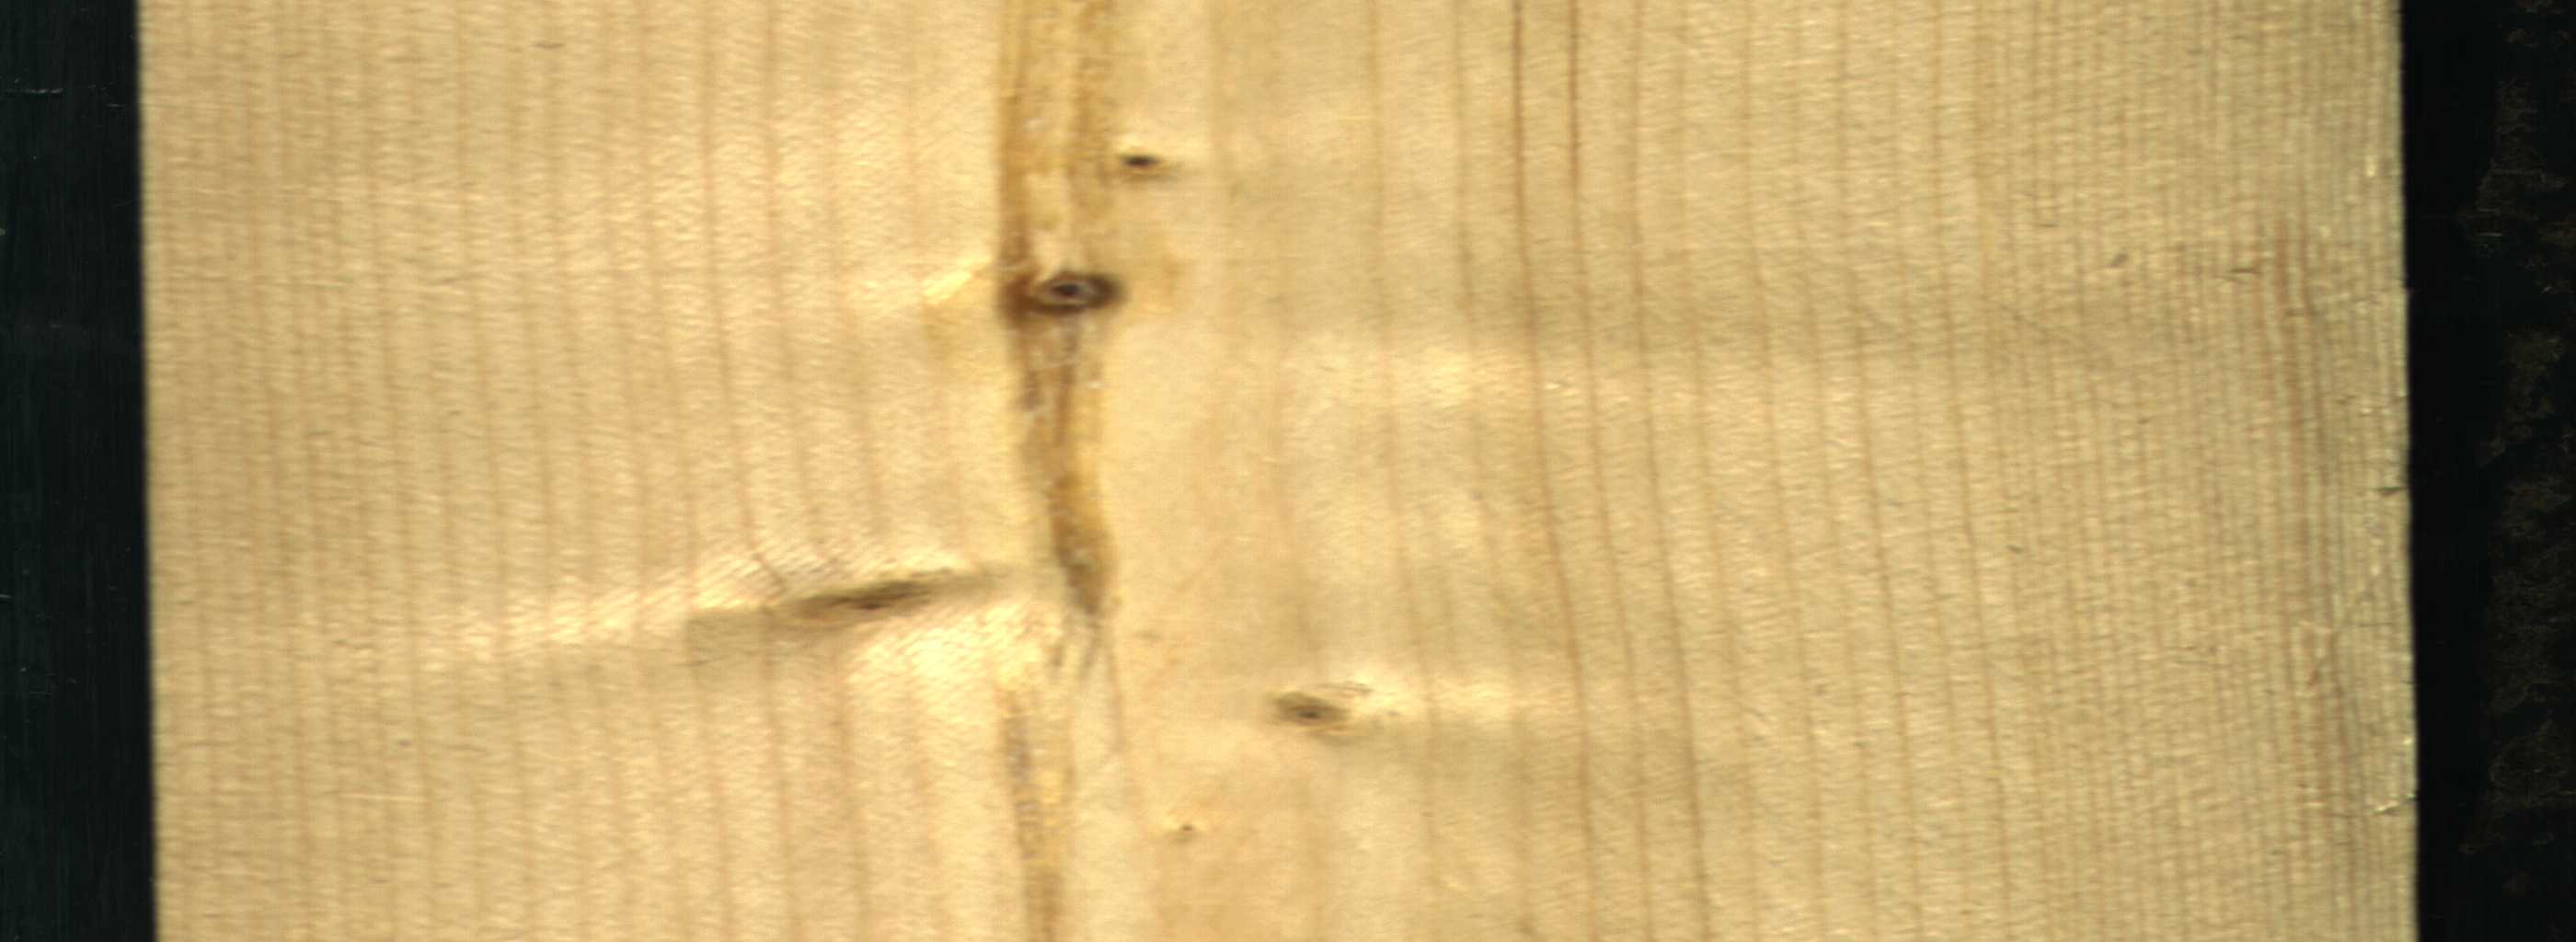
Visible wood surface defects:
resin
resin
Dead_Knot
Live_Knot
Live_Knot
Live_Knot